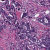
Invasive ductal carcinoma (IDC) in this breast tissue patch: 0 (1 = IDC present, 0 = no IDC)